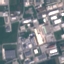
Land use / land cover class: Industrial